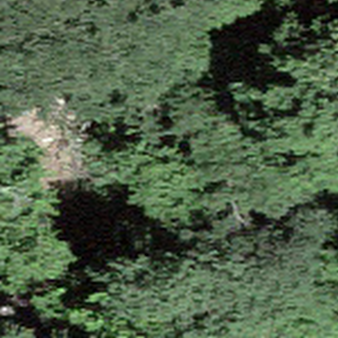
Label: other